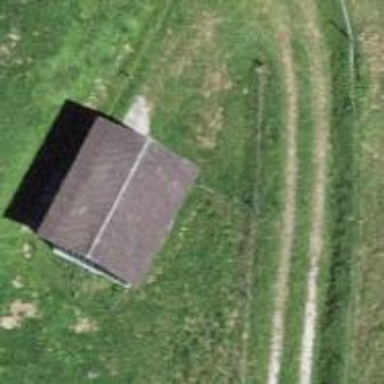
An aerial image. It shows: Farm auxiliary building.